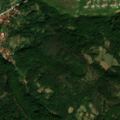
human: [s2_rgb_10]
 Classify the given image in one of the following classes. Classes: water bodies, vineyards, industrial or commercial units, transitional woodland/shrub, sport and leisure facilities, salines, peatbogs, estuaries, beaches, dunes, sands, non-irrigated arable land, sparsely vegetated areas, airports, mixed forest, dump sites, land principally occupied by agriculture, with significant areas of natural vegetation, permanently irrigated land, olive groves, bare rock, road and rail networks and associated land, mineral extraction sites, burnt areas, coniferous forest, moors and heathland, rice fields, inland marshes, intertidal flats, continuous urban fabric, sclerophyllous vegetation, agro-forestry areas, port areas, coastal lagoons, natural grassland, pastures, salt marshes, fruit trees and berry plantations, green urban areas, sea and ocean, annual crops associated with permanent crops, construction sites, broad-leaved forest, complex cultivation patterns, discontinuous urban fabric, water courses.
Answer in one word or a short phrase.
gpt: discontinuous urban fabric, land principally occupied by agriculture, with significant areas of natural vegetation, broad-leaved forest, transitional woodland/shrub